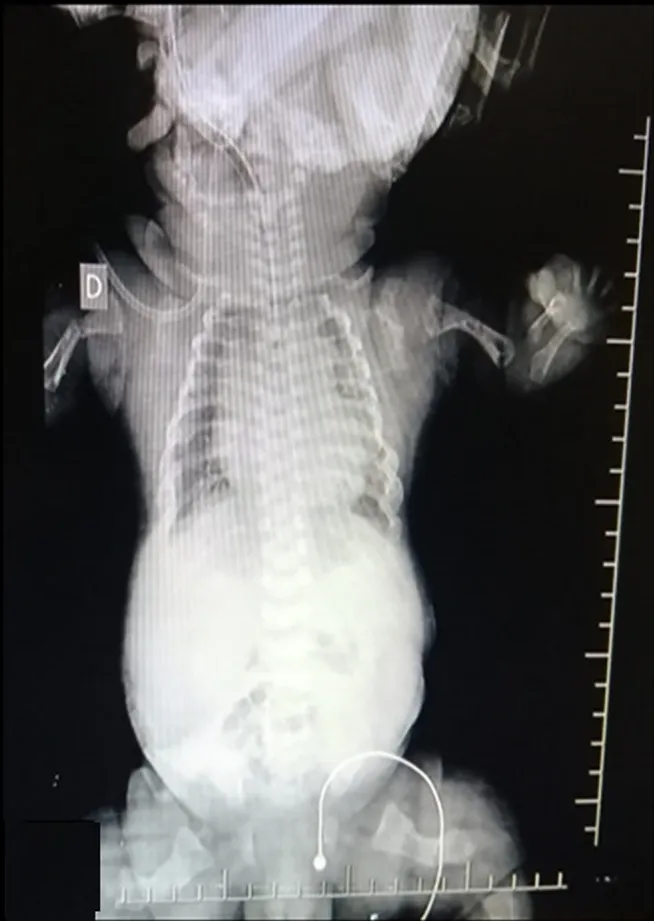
Radiographs from proband which presented hypomineralization and lack of growth of the long bones.
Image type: radiology (x_ray)